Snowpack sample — Buffalo Mountain, Silverthorne, Colorado, USA (2/22/26, 2:02 PM MST)
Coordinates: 39.622, -106.113
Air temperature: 33 °F
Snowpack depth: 63 cm
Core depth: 10 cm
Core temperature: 32 °F
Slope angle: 11°, slope face: 116°
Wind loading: low
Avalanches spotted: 0
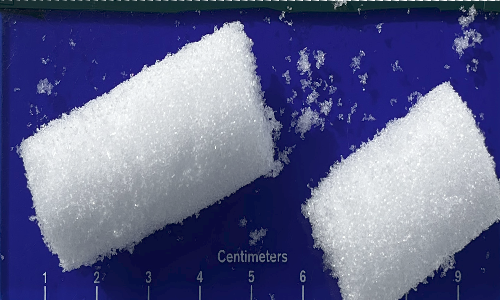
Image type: core
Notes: In a firebreak similar to site 1, minimal wind loading with no spotted avalanches (not many faces in view though)